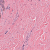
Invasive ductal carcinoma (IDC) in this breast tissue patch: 0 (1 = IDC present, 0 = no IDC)